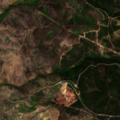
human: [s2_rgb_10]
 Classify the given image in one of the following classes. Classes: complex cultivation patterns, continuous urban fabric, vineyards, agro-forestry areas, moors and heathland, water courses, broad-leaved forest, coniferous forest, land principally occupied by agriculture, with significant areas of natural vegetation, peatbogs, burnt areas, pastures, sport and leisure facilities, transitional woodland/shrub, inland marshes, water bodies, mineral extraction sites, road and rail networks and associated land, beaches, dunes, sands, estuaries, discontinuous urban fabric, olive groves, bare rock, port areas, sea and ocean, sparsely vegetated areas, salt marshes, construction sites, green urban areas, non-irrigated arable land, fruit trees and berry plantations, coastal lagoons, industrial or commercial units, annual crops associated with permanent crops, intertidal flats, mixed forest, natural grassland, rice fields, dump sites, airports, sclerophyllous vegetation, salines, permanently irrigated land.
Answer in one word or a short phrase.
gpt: complex cultivation patterns, coniferous forest, transitional woodland/shrub